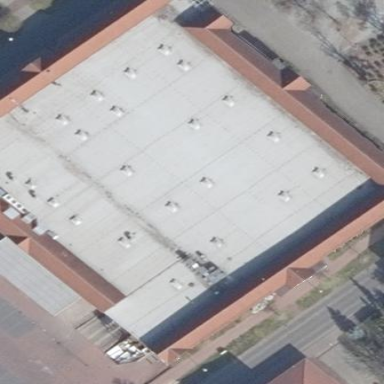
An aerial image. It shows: Building with gabled roof.